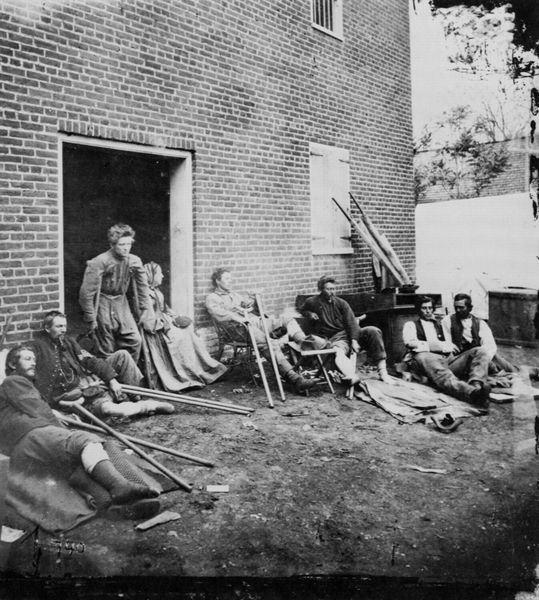
Titel: Verwundete der Union bei Fredericksburg
Künstler: Mathew B. Brady
Schlagwörter: mann, menschen, sitzen, fenster, frau, männer, stuhl, tür, haus, bart, decke, bauern, ruhe, liegen, mauer, ziegel, backstein, hof, krieg, chair, men, military, people, red, soldaten, soldier, soldiers, white, window, women, black, group, old, seated, sitting, wall, woman, picture, foto, liegende, uniform, soldat, verletzte, wood, sad, man, tree, building, house, german, male, grass, garden, shutters, black and white, krankenhaus, verband, verwundete, buttons, sketch, battle, photo, injured, door, uniforms, dirt, outside, krüppel, schwarz, weiss, vest, family, courtyard, brick, bricks, gate, hospital, ground, spital, shoes, english, weltkrieg, krankenlager, war, krücke, cloth, krücken, lazaret, resting, work, invalide, doorway, stick, lie, males, photograph, photography, veteranen, boys, lazarett, fotographie, civil war, hurt, amputation, wand, versehrte, guns, fotografie, wound, nurse, invalid, sick, socks, 1. weltkrieg, entryway, wounded, arbeiter, yard, crutches, 1914, vintage, casualty, world war, blankets, kriegsverletzte, caucasian, vests, bandages, patients, crutch, old photo, us civil war, war injured soldiers, war hospita, civil war hospital, documentary photograph, hosptial, male soldiers, kz, sock, casualties, stretcher, aftermath, vulnerable, brick house, disabeled, civil warpoverty, confederate soldiers, invaliede, splint, fenton, verseht, hasps, recovery, baracke, krüclen, invalids, цфк, hospitol, stocks, handicap, hospitle, retirement, retire, handkapped, verletzte soldaten, kriegselend